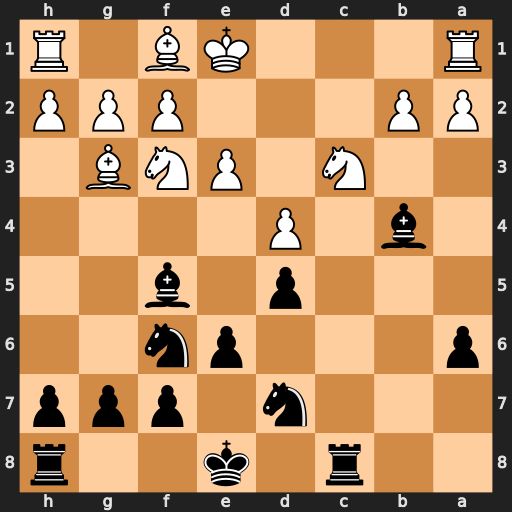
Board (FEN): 2r1k2r/3n1ppp/p3pn2/3p1b2/1b1P4/2N1PNB1/PP3PPP/R3KB1R
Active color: b
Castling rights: KQk
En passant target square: -
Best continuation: Rxc3 bxc3 Bxc3+ Kd1 Bxa1